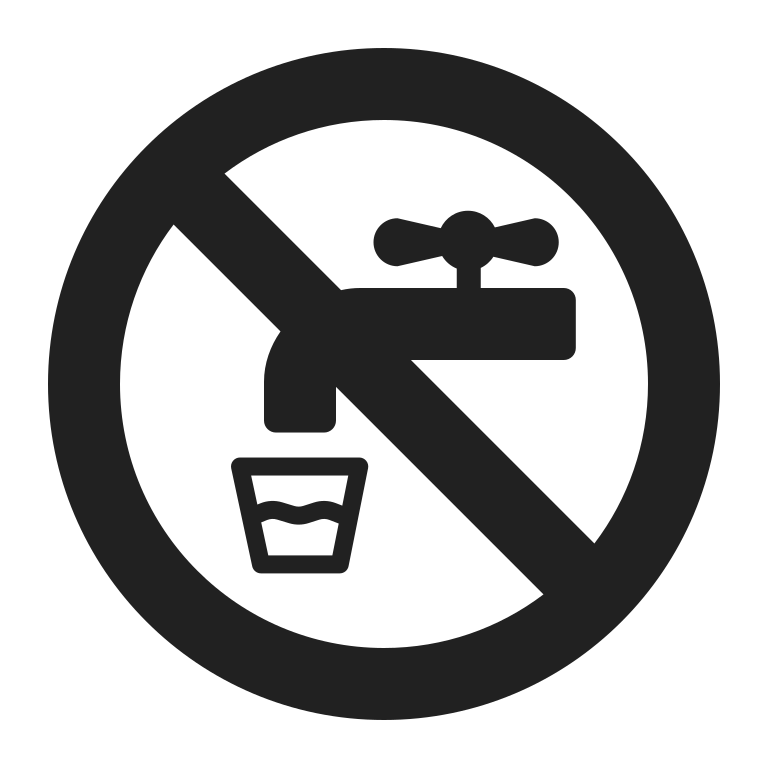
non potable water high contrast